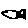
Label: fish